The image folds the raw vibration samples of a bearing signal into a 2-D grayscale square (signal-to-image encoding). What is the most likely bearing condition (normal, inner_race, outer_race, ball)?
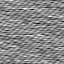
Answer: normal